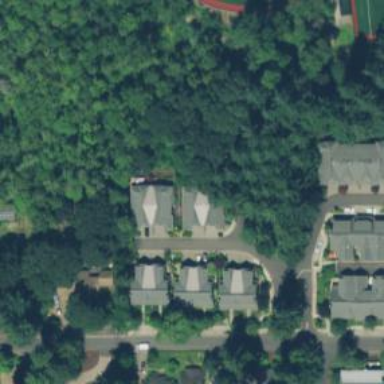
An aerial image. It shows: Residential road with sidewalk on the left side.